Here is a 2-D grayscale rendering of raw bearing vibration samples (signal-to-image). Determine the bearing's health state. Answer with exactly one of: normal, inner_race, outer_race, ball.
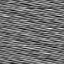
Answer: normal